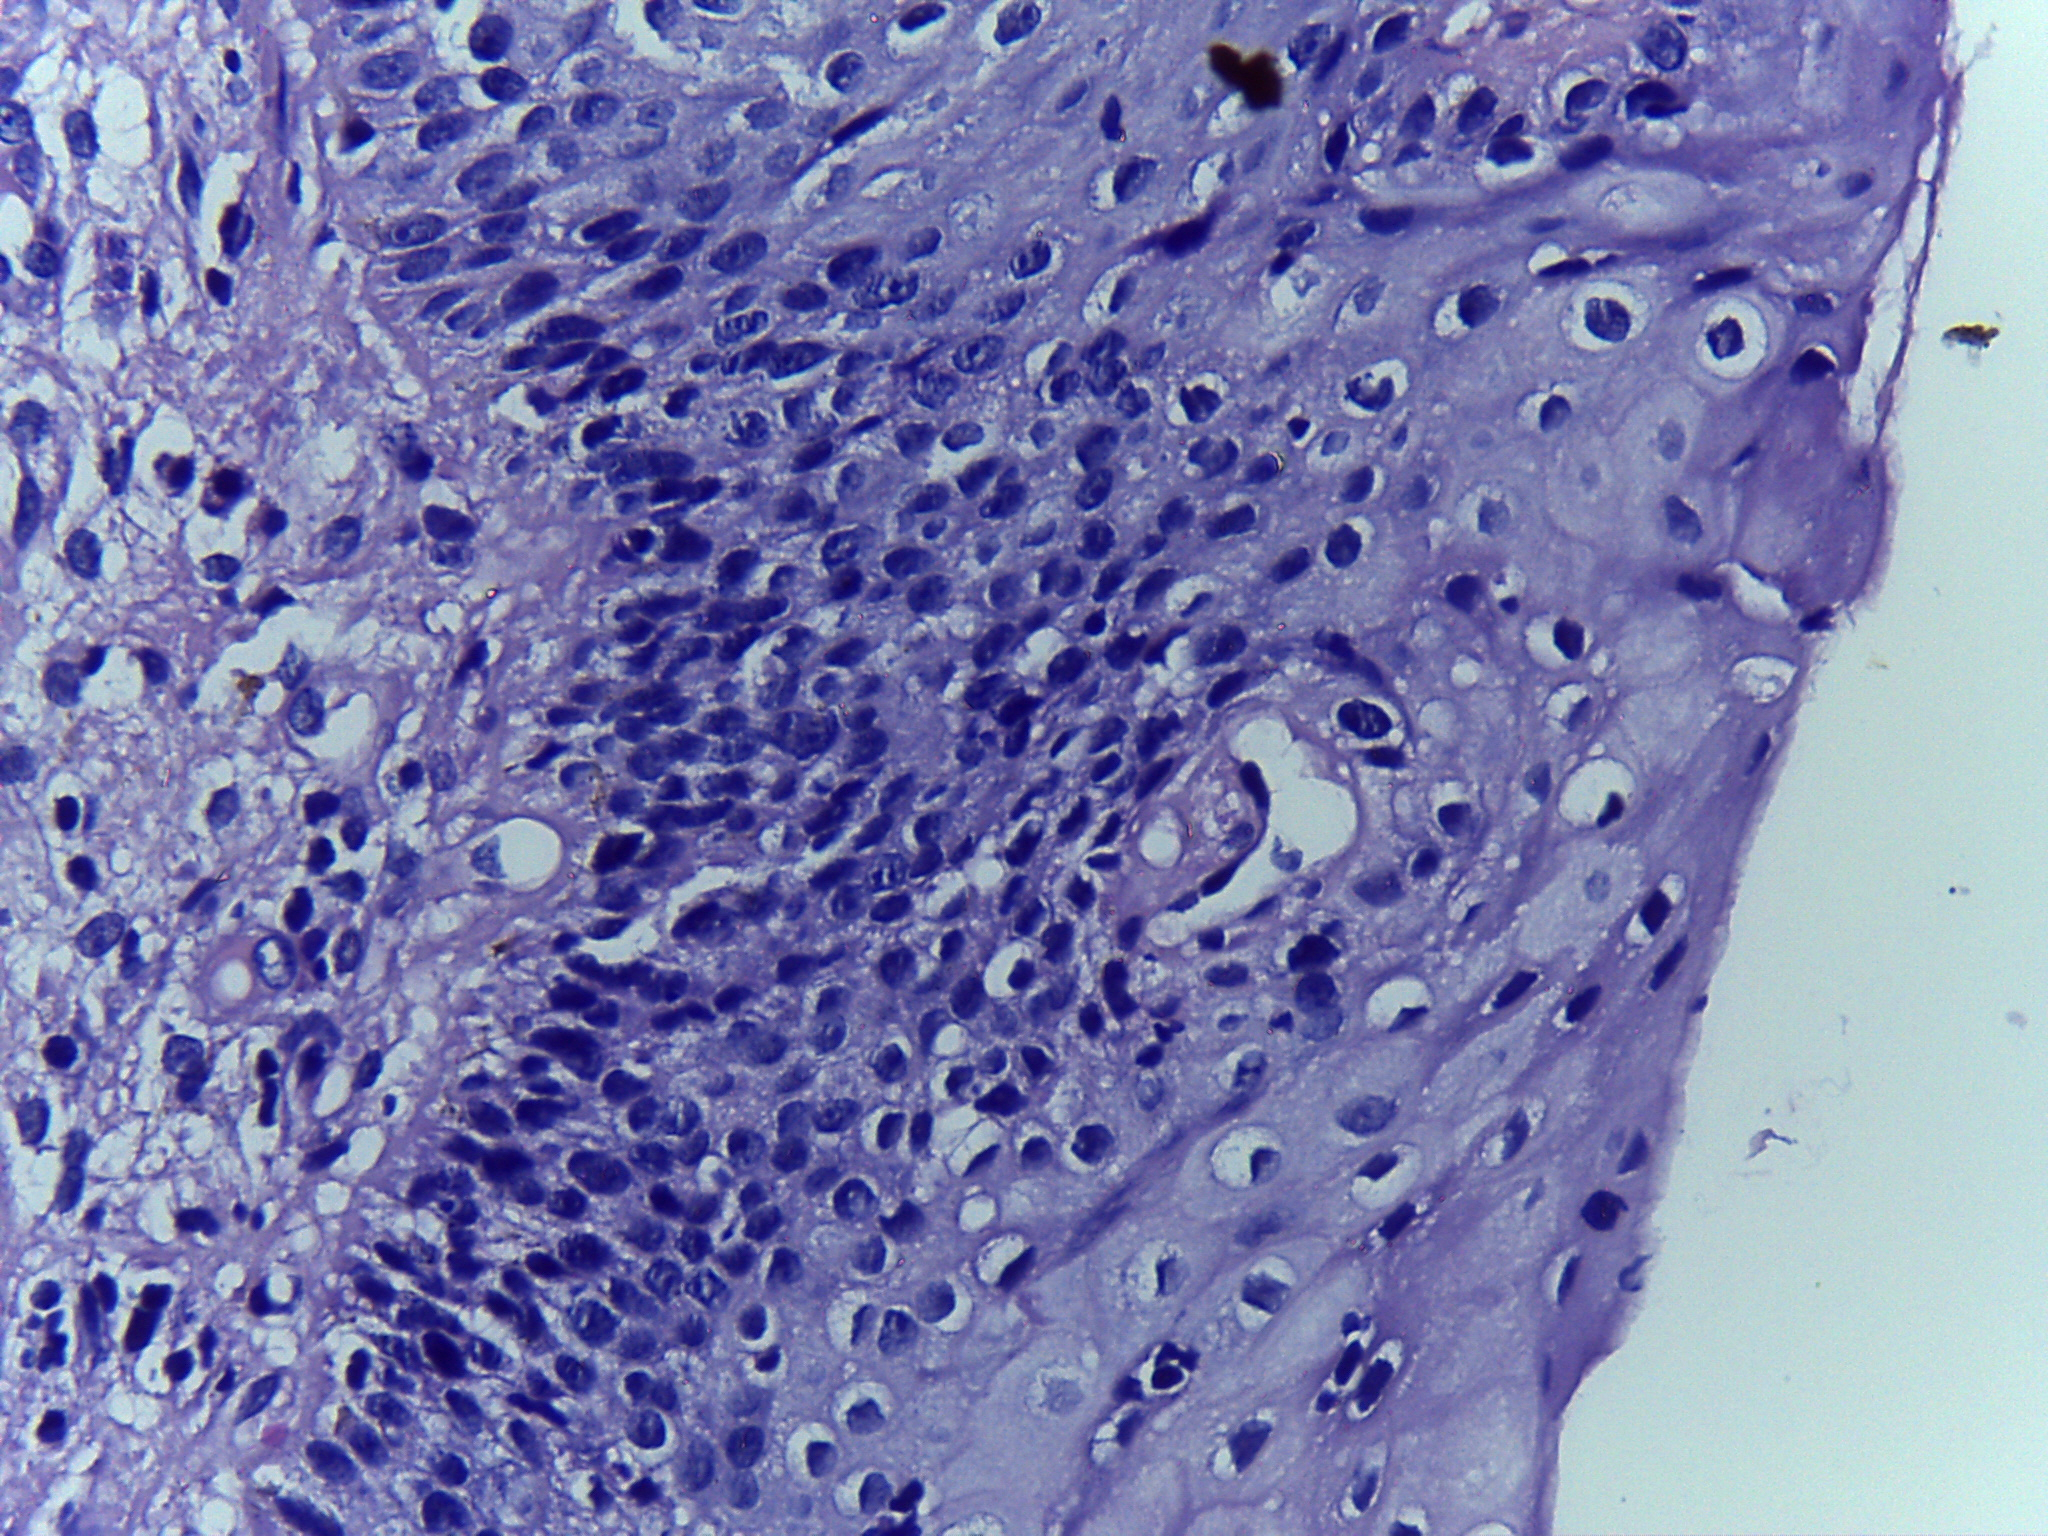
Diagnosis: OSCC